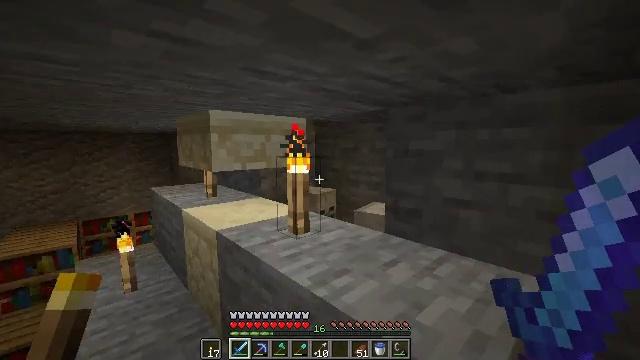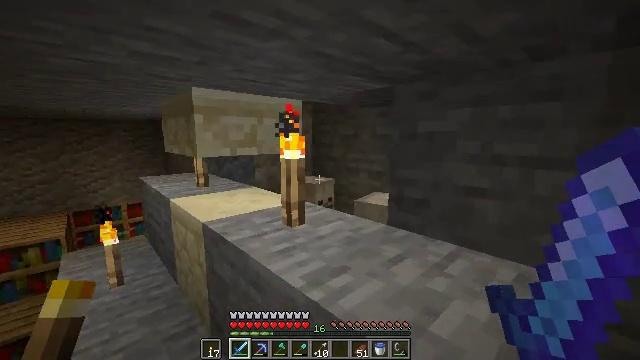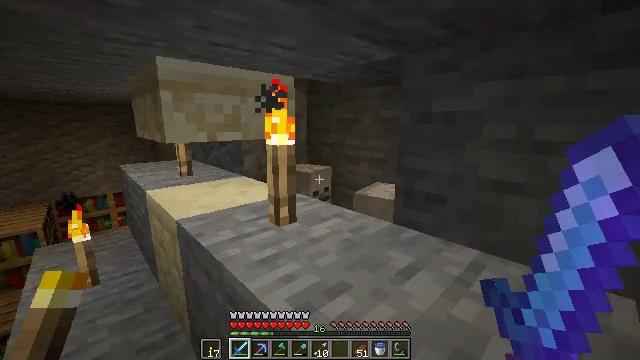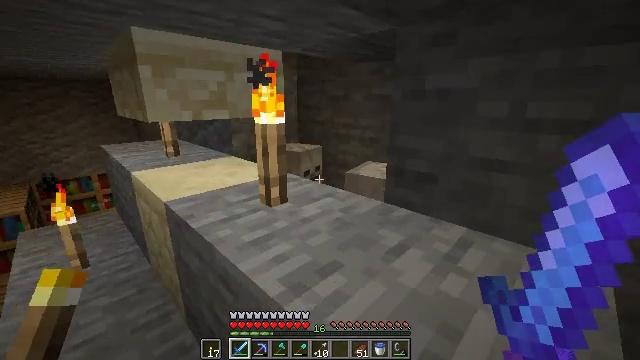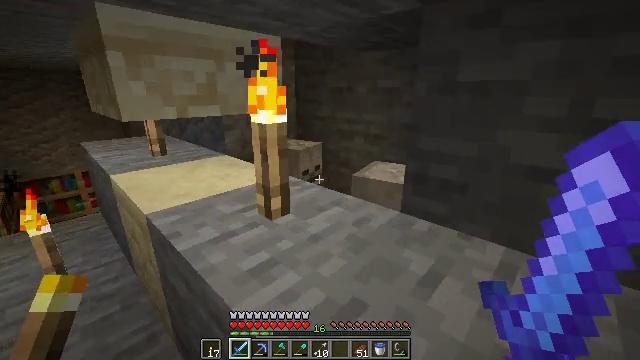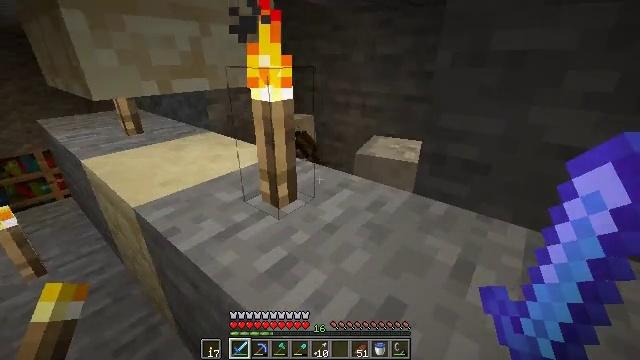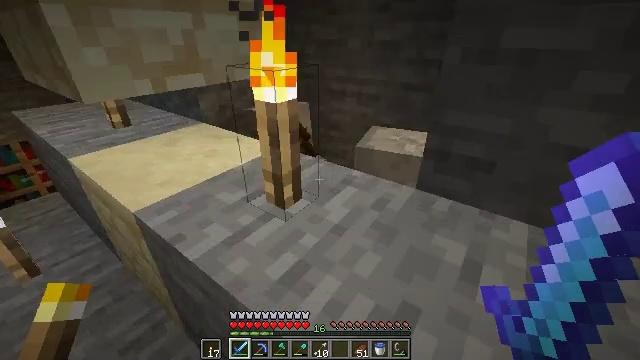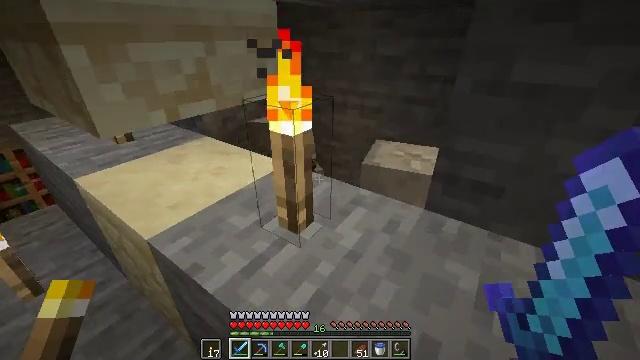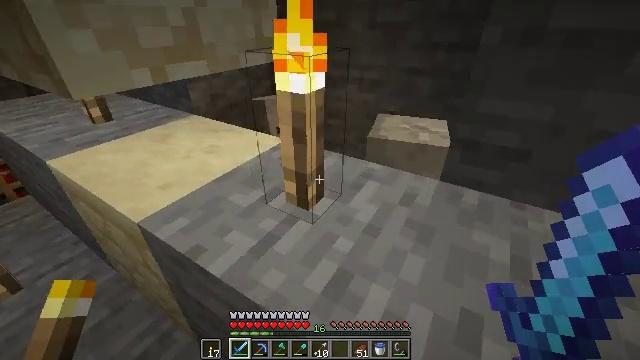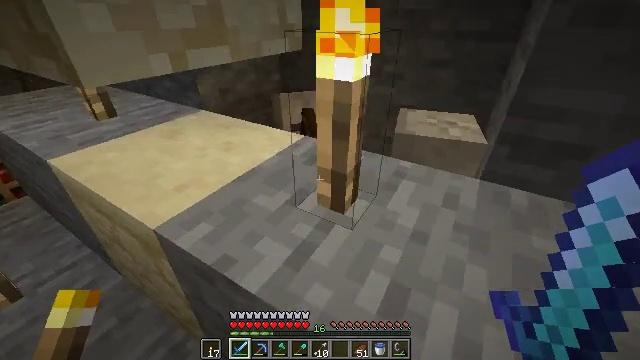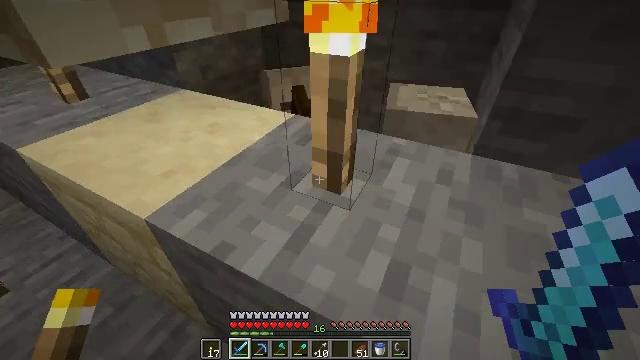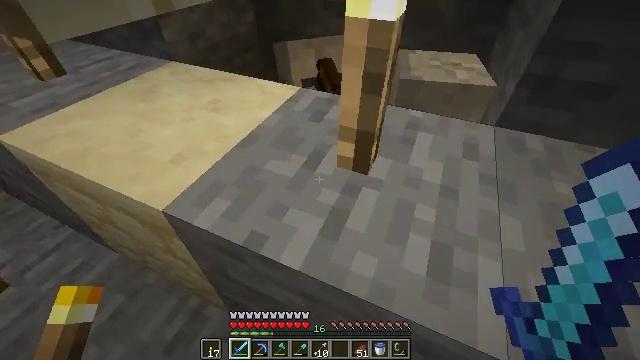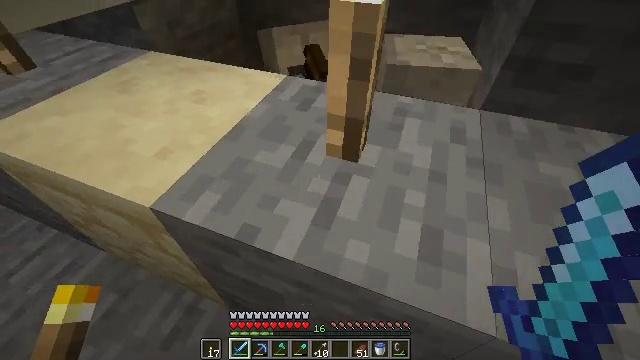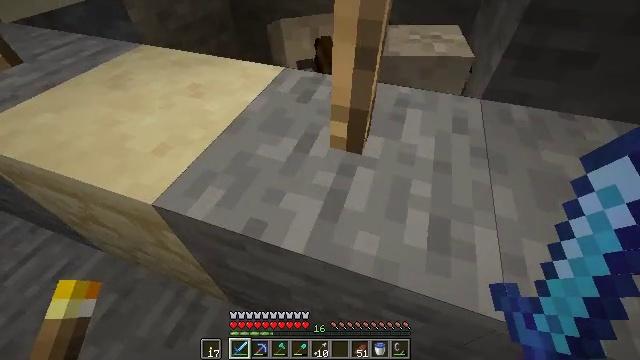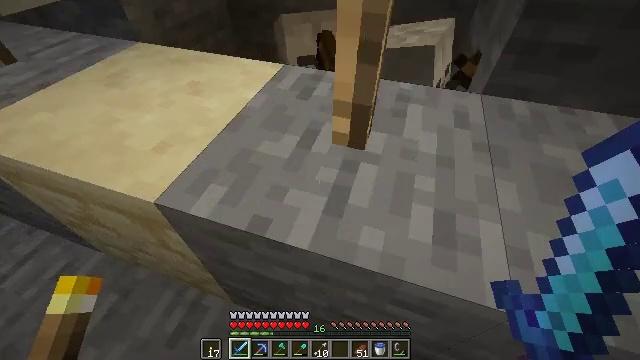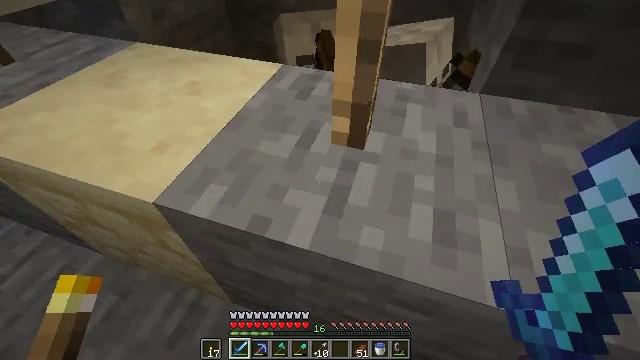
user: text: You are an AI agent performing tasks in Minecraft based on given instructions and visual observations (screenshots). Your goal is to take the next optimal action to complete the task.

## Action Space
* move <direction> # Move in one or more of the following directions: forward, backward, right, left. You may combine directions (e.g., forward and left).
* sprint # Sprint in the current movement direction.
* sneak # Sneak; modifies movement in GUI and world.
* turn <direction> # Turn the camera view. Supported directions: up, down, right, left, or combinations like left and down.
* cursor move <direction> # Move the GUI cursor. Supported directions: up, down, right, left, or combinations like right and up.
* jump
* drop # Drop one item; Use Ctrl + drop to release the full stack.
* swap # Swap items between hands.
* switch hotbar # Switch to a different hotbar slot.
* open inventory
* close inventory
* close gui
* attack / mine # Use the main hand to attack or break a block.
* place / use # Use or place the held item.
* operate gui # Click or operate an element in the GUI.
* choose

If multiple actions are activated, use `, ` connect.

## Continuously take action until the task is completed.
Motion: motion action
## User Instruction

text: craft item smooth sandstone slab
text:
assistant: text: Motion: move forward, turn down
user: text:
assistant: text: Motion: move forward, turn down
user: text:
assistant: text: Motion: move forward, turn right and down
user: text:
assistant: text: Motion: move forward, turn right and down
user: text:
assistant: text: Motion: move forward, turn right and down
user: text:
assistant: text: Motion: move forward, turn right and down, jump
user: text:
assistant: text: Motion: move forward, turn right, jump
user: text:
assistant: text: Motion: move forward, turn right and down, jump
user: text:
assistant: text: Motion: move forward
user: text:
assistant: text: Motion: move forward, turn right and down
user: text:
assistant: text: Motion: turn right and down
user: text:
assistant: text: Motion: turn right and down
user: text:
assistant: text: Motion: turn right and down
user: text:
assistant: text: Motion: no_op
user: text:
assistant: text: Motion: no_op
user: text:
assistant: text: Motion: turn up
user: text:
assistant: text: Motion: turn right and up
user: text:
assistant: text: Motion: move left, turn right and up
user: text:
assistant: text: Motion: move back and move left, turn right and up
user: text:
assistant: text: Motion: move back and move left, turn right and up
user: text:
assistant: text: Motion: move back and move left, turn right
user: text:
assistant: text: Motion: move back and move left, turn right and up
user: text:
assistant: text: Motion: move left, turn right
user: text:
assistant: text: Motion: move left, turn right
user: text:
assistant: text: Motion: move left, turn right and up
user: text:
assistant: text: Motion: move left
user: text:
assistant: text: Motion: move left, turn right
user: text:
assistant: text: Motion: no_op
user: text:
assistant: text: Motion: no_op
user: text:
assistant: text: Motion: no_op